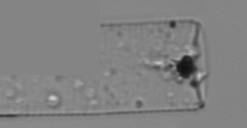
Label: Guinardia_flaccida